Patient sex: F
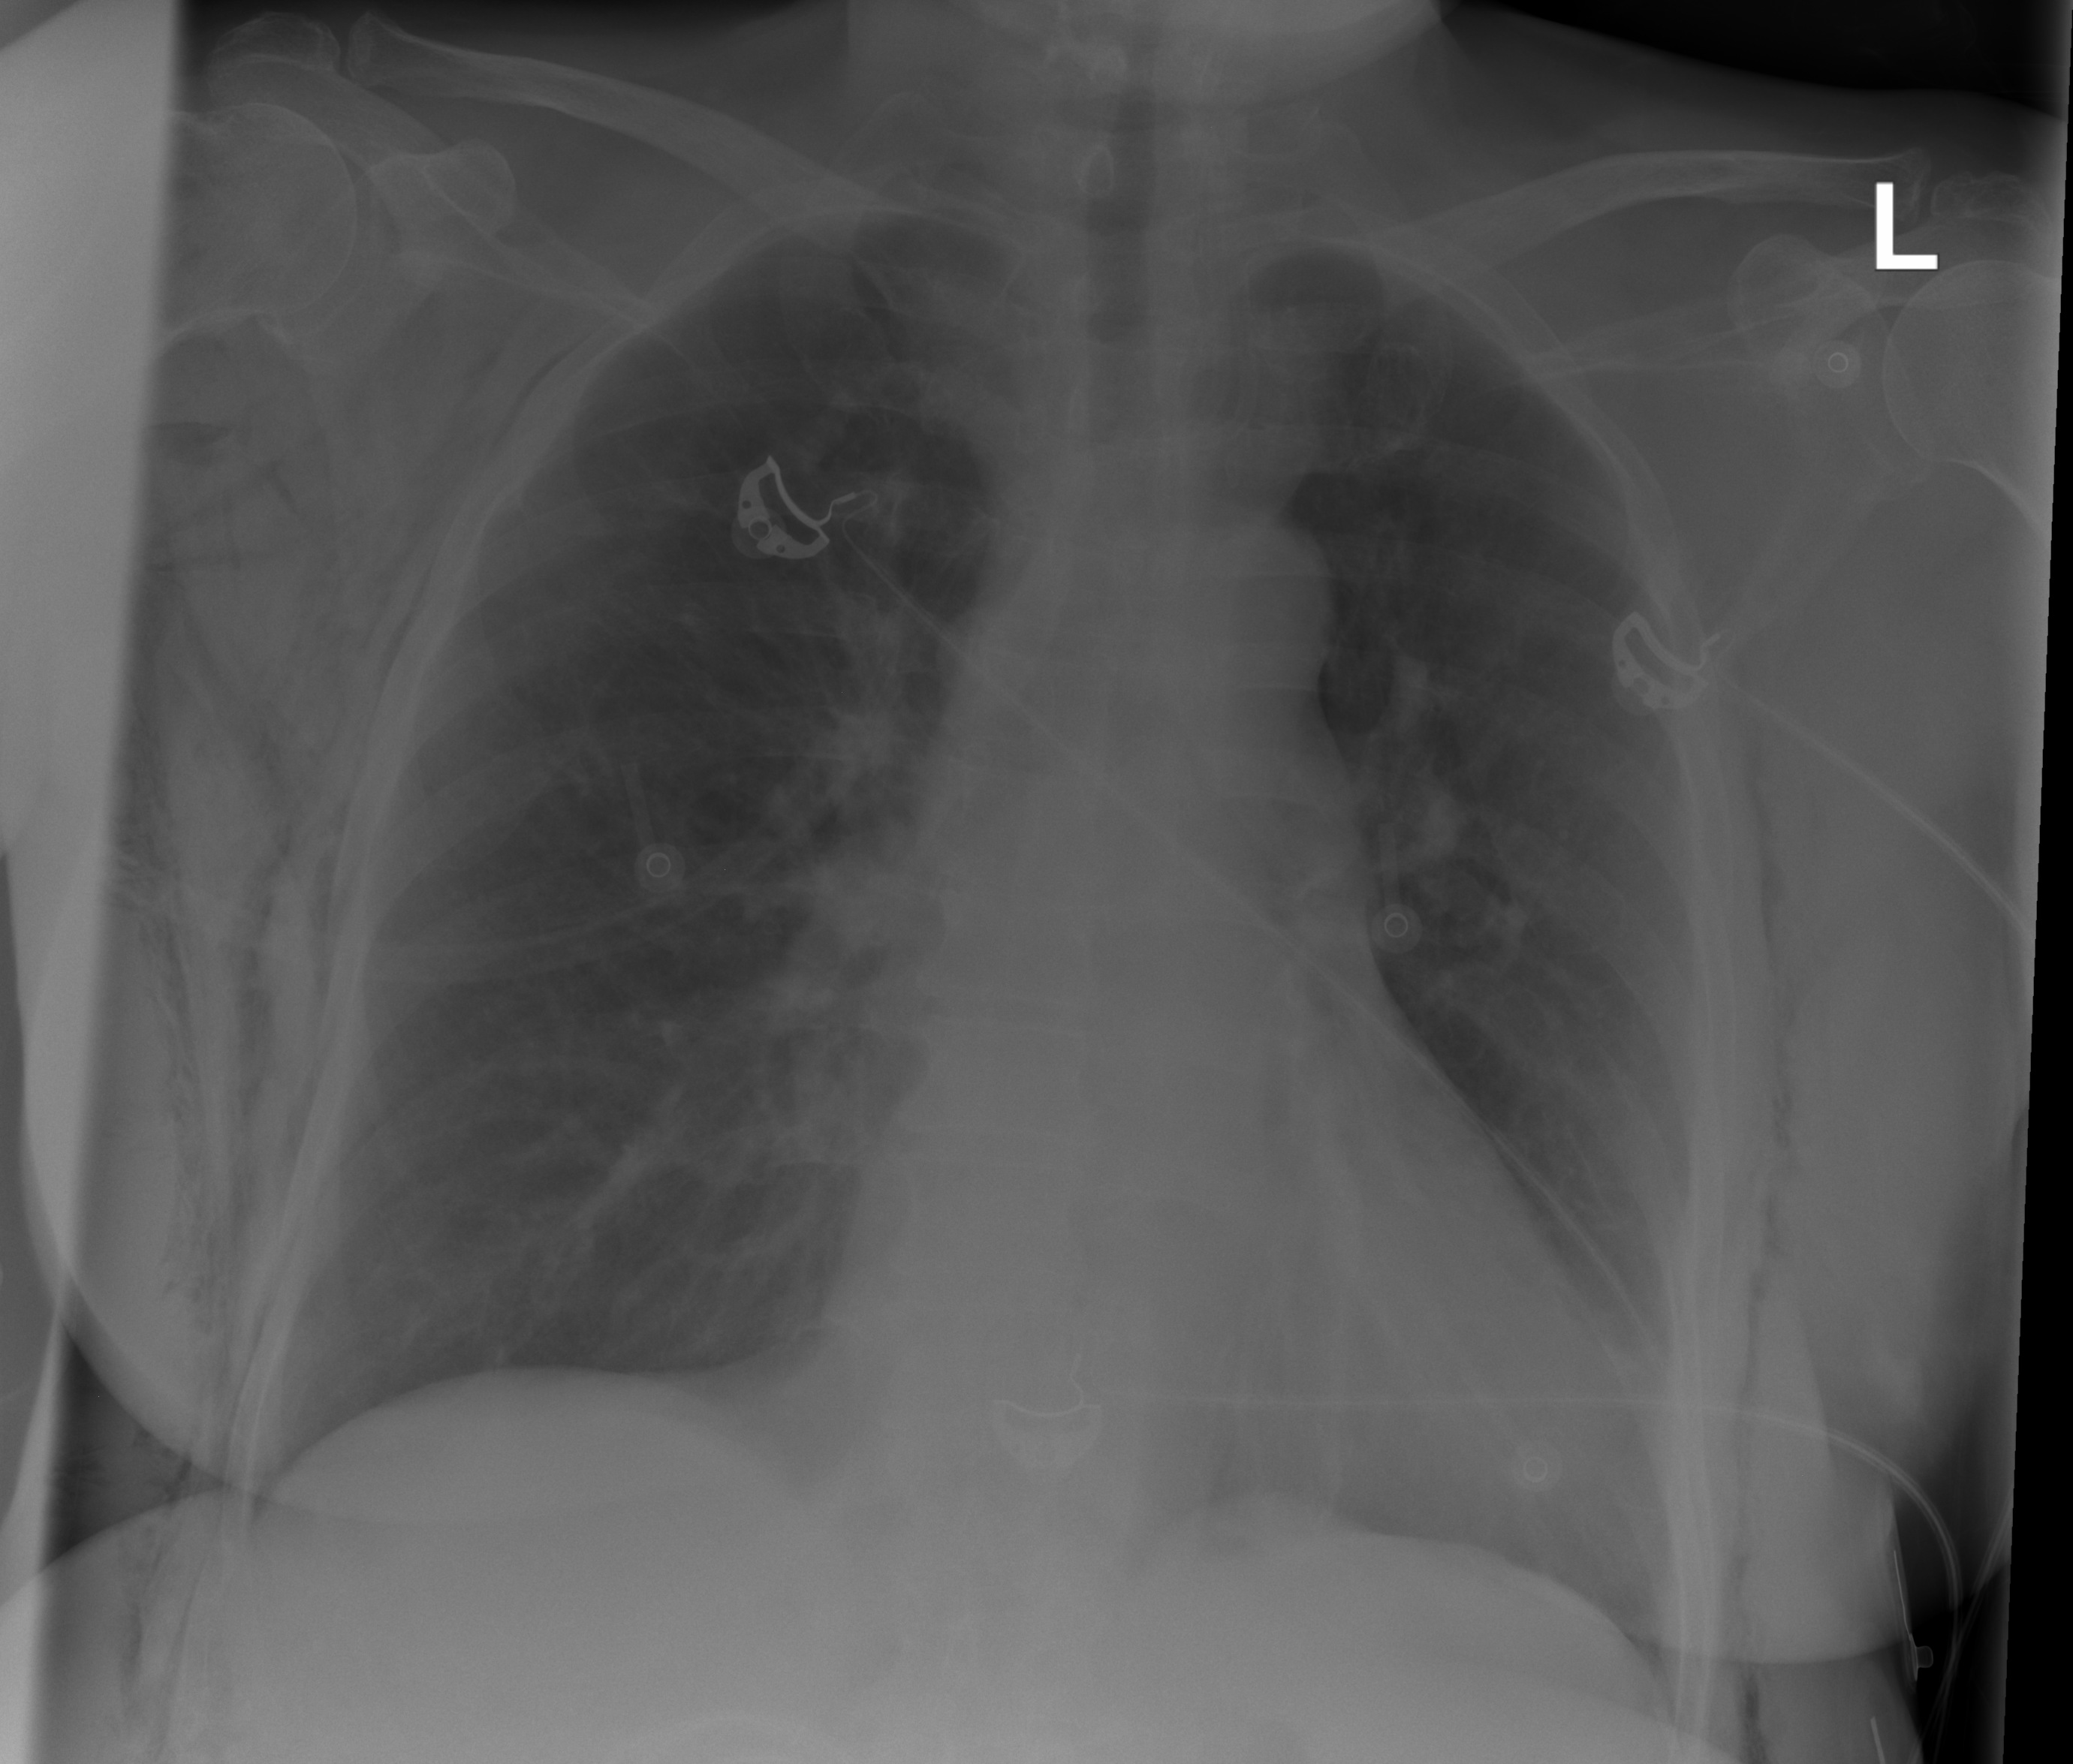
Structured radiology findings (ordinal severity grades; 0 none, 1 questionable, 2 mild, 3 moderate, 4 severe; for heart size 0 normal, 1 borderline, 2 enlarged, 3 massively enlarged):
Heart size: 1
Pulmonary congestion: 1
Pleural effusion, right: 0
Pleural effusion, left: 0
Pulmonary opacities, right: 0
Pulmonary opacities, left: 0
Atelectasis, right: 0
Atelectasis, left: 0